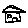
Label: house